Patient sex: M
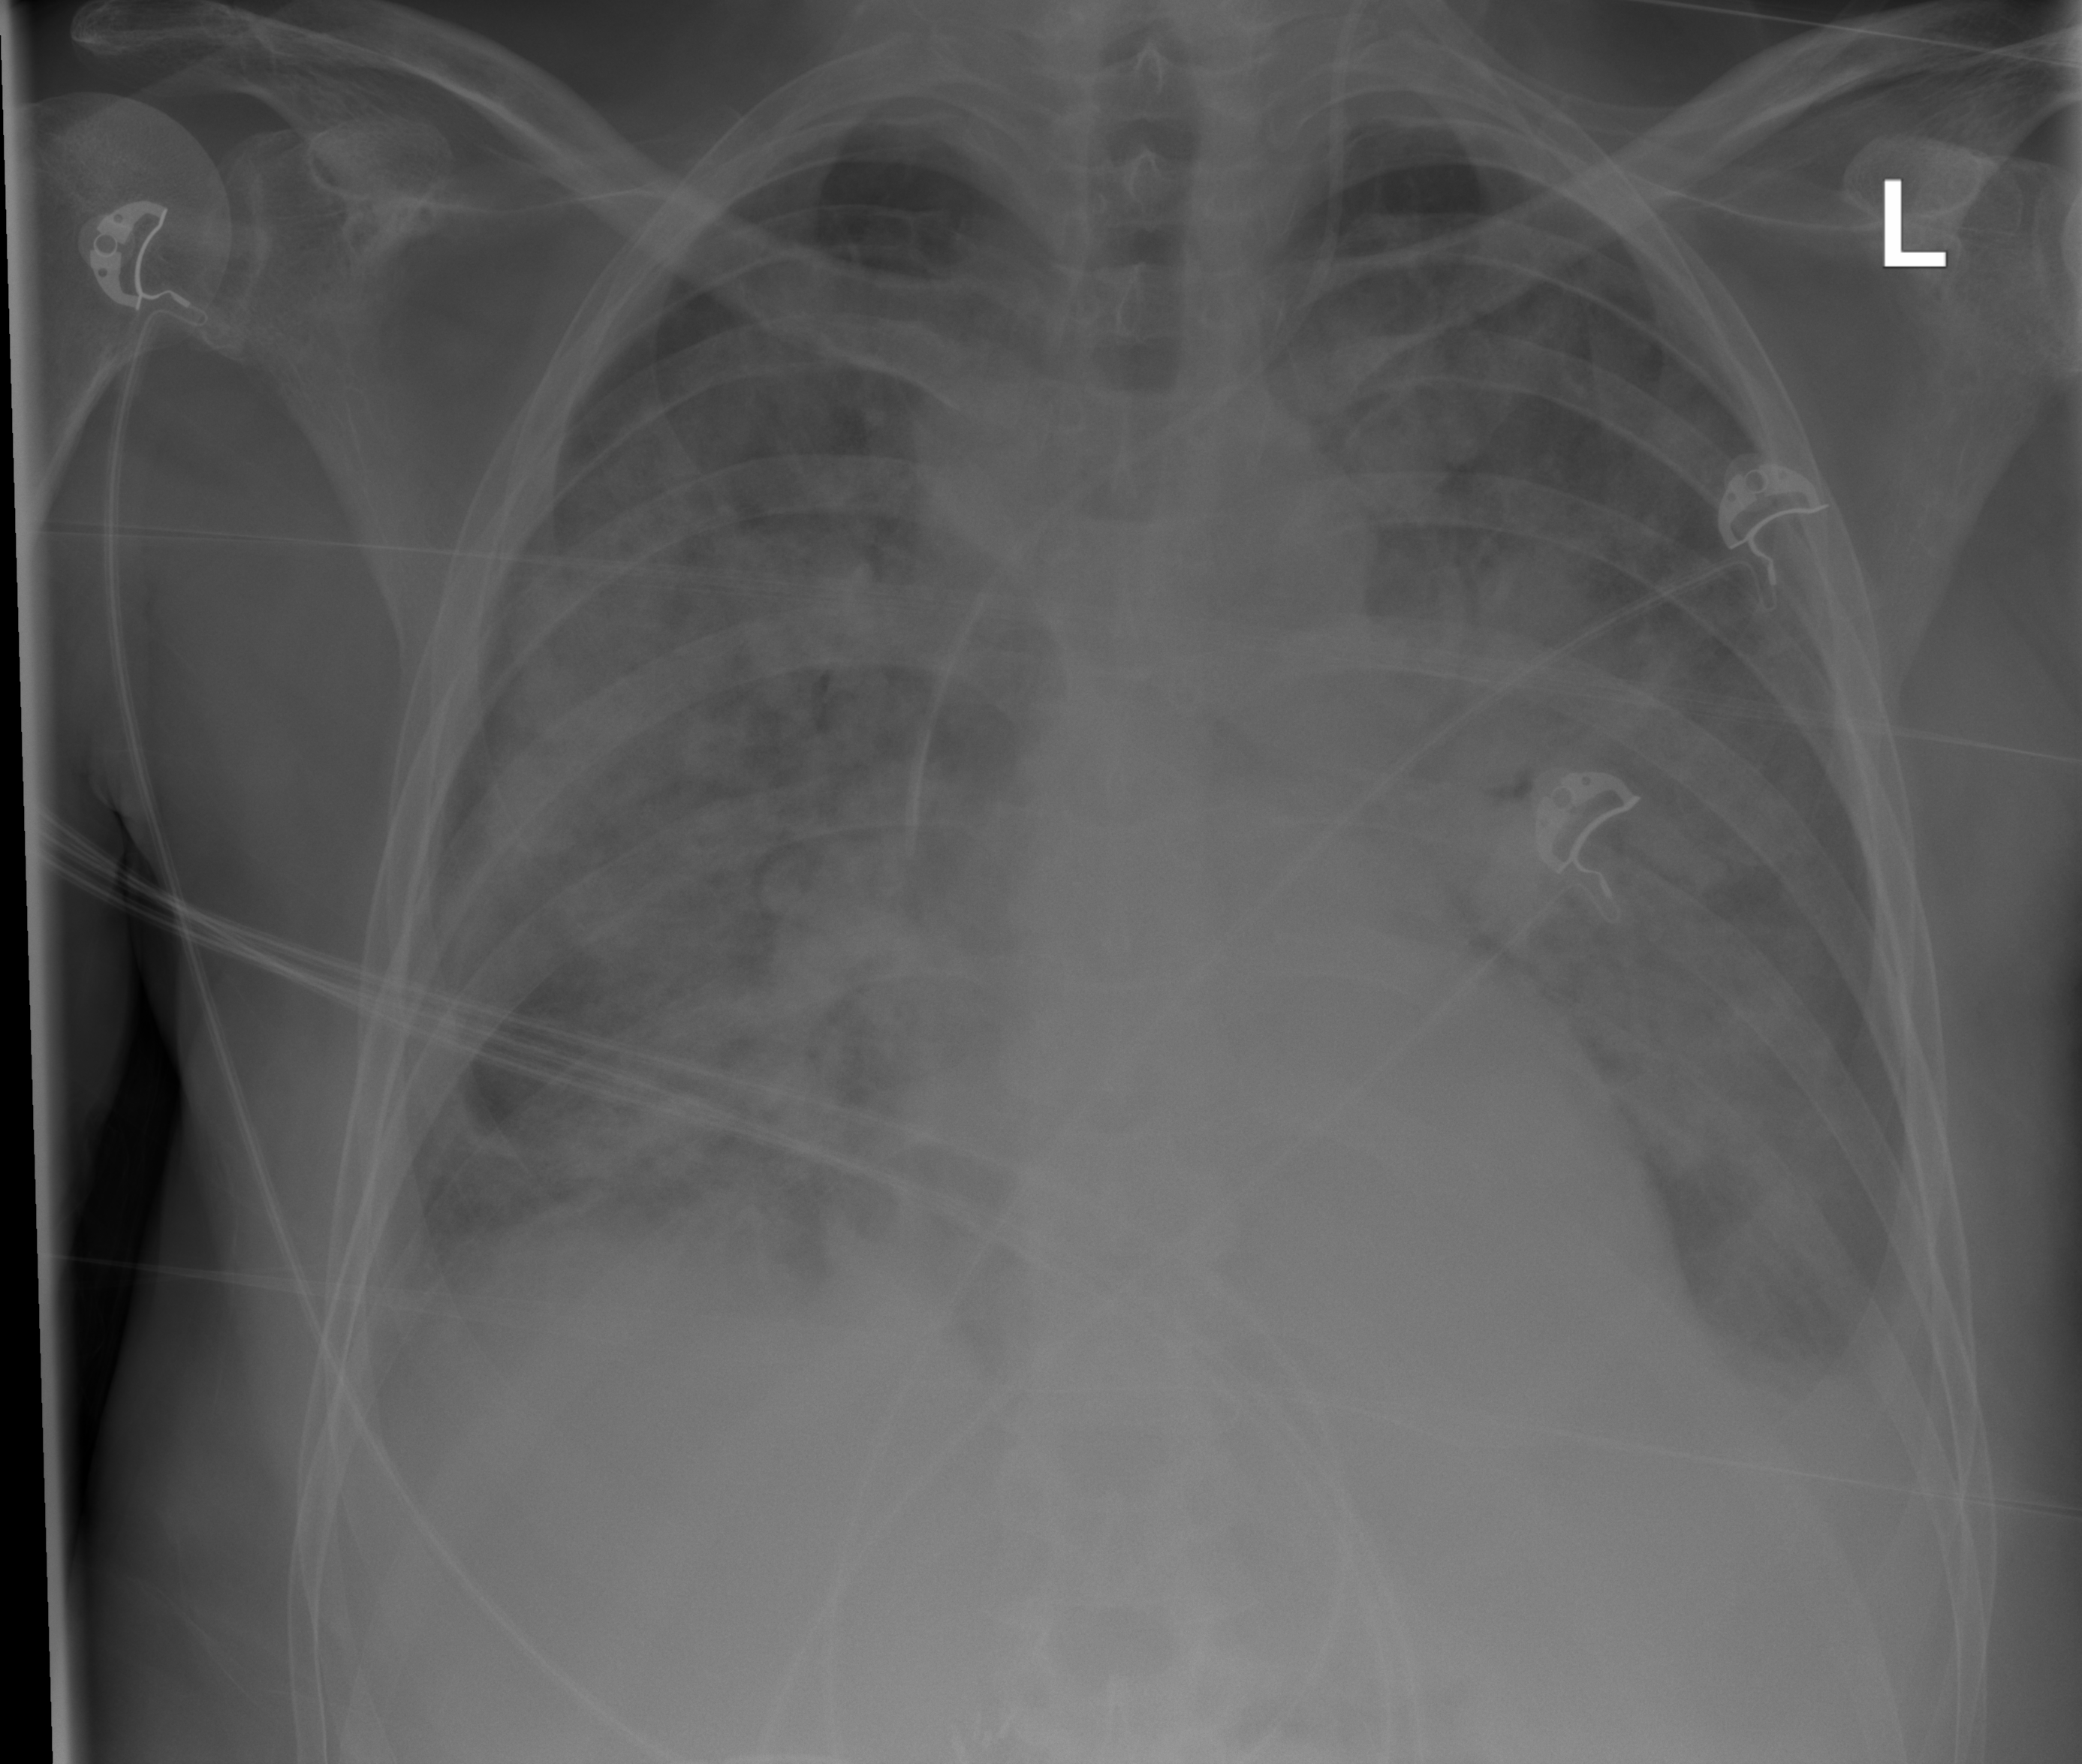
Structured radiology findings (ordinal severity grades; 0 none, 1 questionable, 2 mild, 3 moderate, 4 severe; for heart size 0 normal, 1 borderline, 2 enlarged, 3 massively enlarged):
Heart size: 0
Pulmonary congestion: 3
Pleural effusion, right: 3
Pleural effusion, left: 3
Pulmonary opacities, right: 4
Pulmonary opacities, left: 4
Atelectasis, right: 2
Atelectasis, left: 2